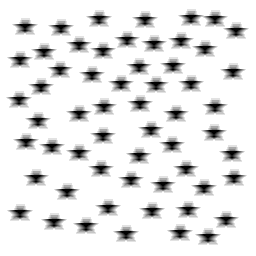
Squares: 0
Triangles: 0
Stars: 58
Total shapes: 58